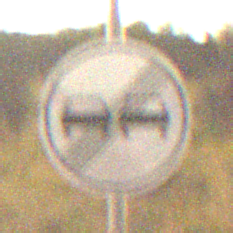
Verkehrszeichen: EndeUeberholverbot
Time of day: Night
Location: Outdoor (Nature)
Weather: Clear
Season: NotSpecified
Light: Natural